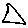
Label: triangle